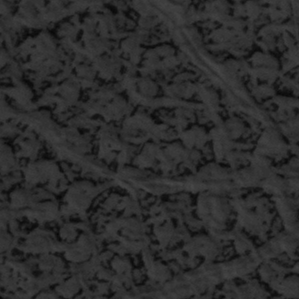
Label: frost